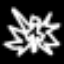
Label: angel